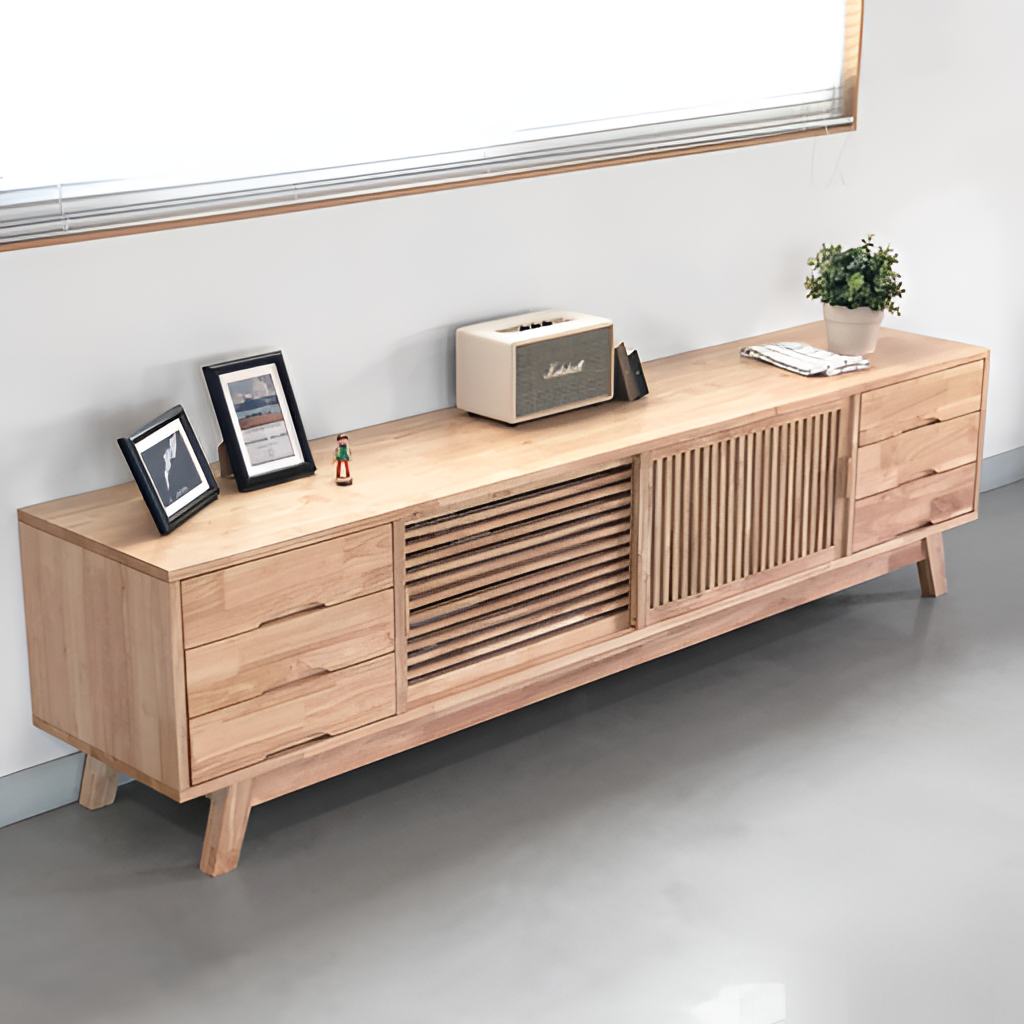
wood media console, living room, paint wallpaper, with solid pattern, minimalist, gray concrete flooring, with smooth pattern